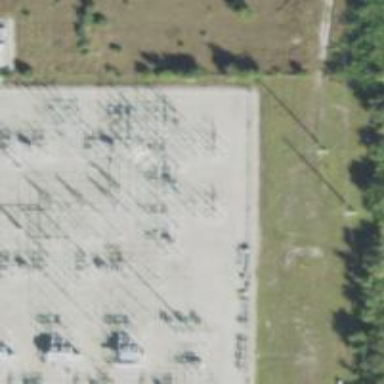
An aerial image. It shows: Switch used for power control.